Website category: sports
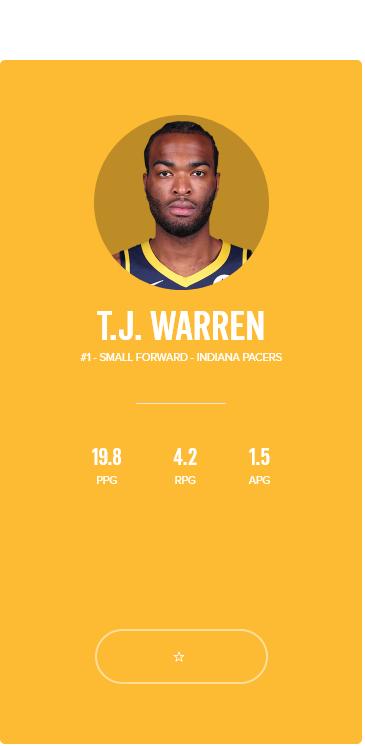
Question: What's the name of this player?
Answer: T.J. WARREN

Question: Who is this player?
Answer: T.J. WARREN

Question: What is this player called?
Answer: T.J. WARREN

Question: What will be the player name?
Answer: T.J. WARREN

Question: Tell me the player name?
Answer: T.J. WARREN

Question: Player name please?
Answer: T.J. WARREN

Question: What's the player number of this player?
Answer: #1

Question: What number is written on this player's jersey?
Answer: #1

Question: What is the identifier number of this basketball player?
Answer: #1

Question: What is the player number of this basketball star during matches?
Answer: #1

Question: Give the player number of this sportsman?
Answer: #1

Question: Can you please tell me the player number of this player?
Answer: #1

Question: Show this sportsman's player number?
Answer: #1

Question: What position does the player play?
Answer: SMALL FORWARD

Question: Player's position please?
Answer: SMALL FORWARD

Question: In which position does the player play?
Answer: SMALL FORWARD

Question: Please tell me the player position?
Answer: SMALL FORWARD

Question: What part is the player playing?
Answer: SMALL FORWARD

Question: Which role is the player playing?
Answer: SMALL FORWARD

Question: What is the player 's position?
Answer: SMALL FORWARD

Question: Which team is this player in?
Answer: INDIANA PACERS

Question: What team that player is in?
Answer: INDIANA PACERS

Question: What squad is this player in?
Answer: INDIANA PACERS

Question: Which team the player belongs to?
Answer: INDIANA PACERS

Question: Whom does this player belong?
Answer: INDIANA PACERS

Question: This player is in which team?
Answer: INDIANA PACERS

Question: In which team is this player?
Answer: INDIANA PACERS

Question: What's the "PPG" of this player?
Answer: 19.8

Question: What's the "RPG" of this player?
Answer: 4.2

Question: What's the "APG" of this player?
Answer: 1.5

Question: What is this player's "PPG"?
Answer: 19.8

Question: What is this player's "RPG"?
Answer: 4.2

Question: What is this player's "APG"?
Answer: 1.5

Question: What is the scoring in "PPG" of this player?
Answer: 19.8

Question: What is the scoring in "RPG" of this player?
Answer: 4.2

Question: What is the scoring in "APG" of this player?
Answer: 1.5

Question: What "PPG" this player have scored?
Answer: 19.8

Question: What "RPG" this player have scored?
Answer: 4.2

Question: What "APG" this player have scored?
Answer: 1.5

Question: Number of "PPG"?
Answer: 19.8

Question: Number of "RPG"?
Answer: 4.2

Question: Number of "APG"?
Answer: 1.5

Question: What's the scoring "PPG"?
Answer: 19.8

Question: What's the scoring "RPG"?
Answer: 4.2

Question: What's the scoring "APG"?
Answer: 1.5